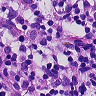
Metastatic tissue present: no